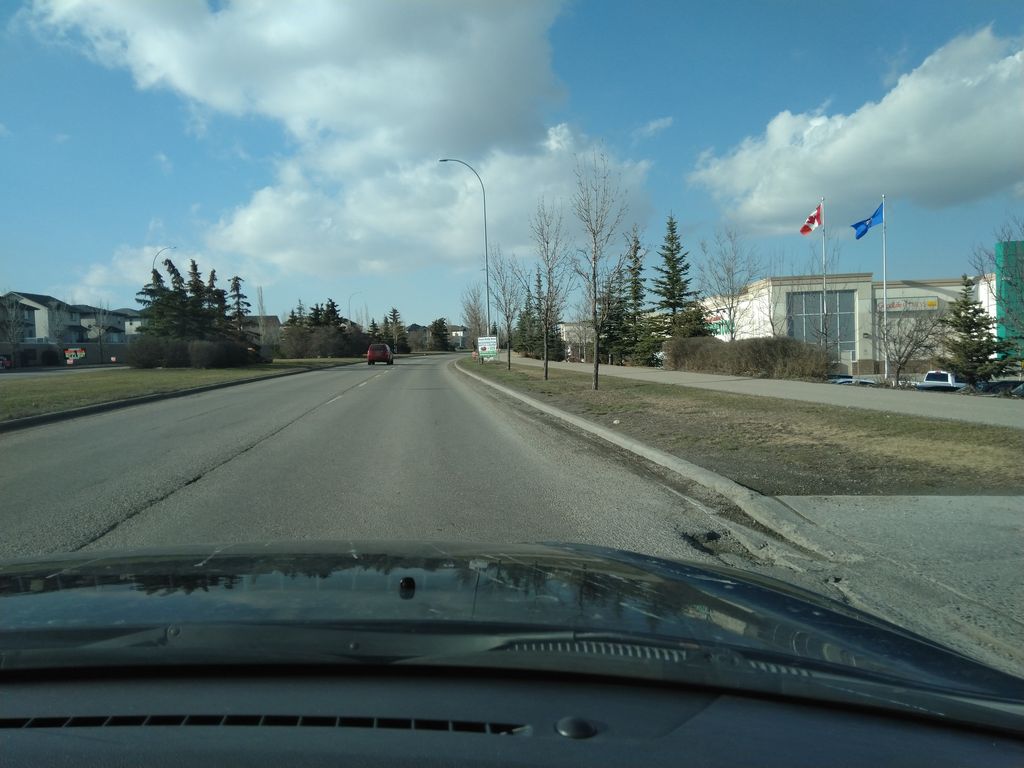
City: calgary